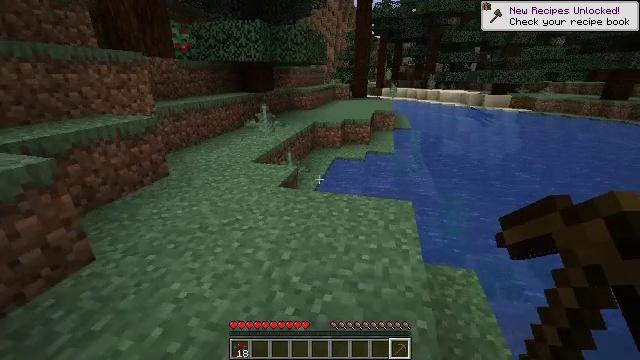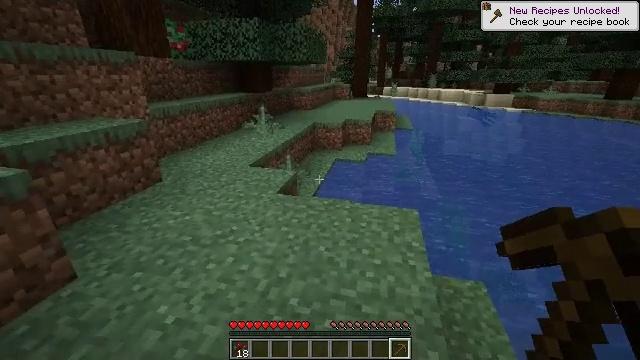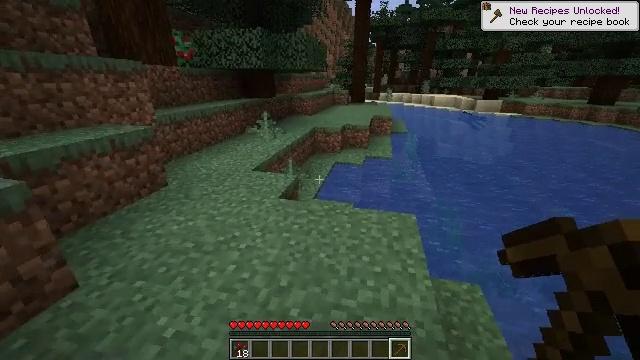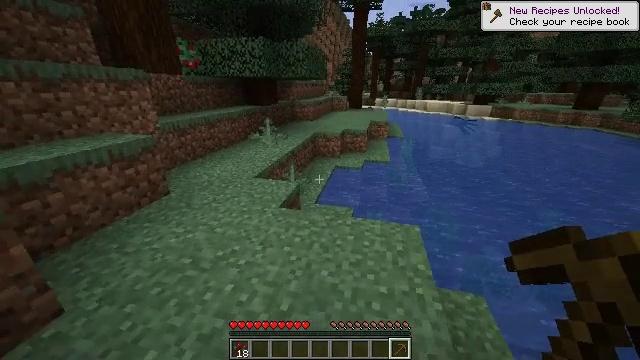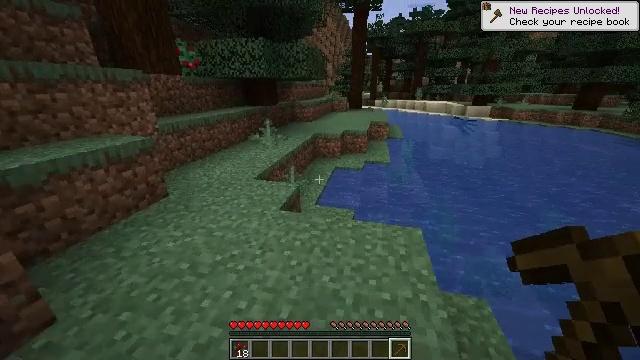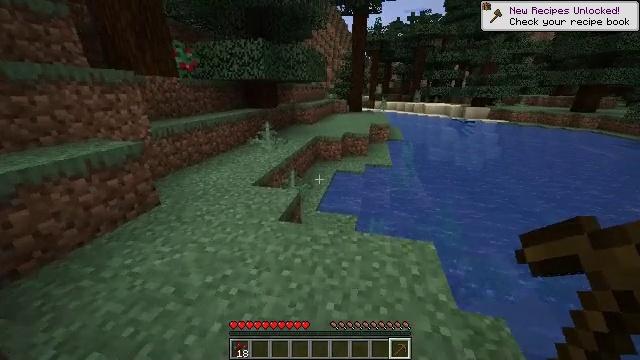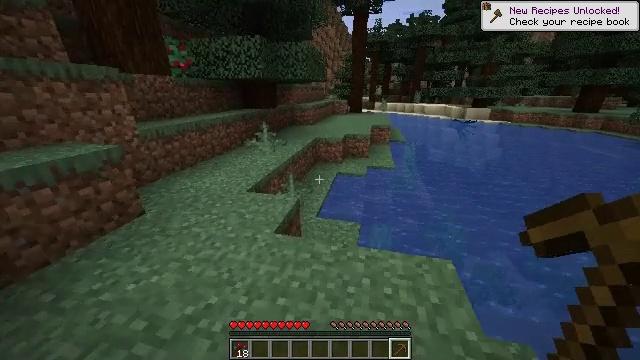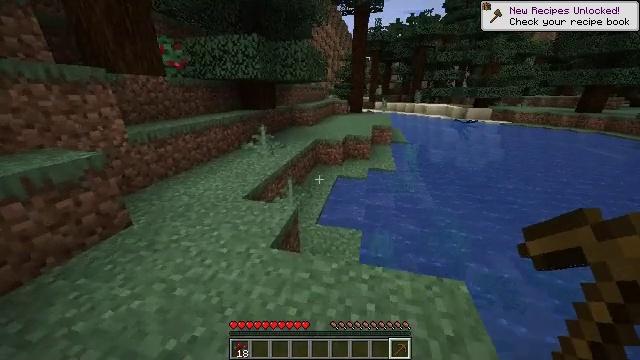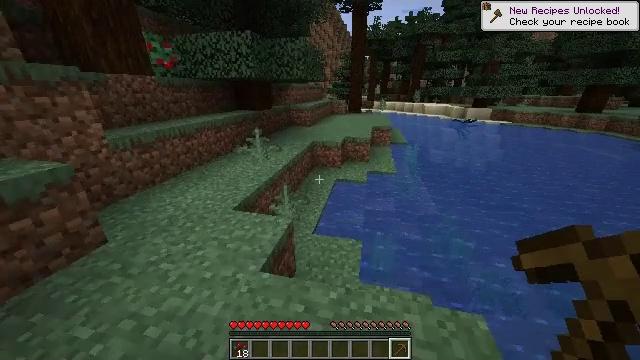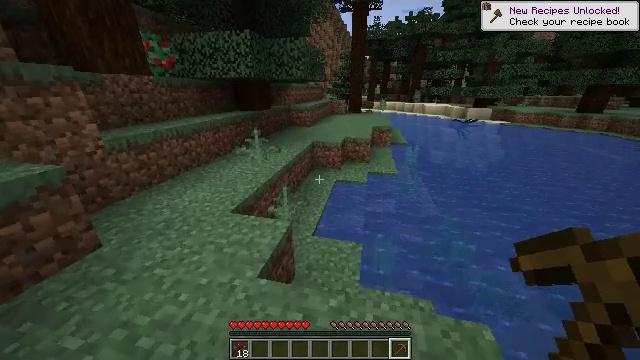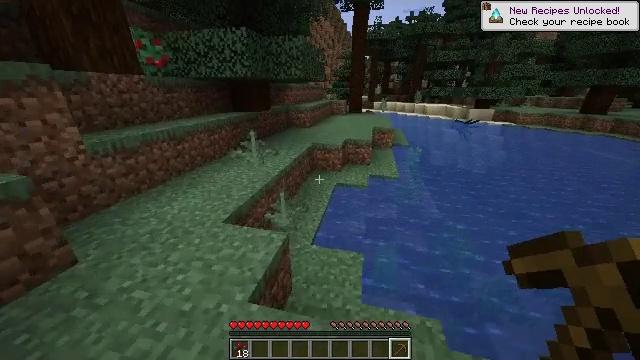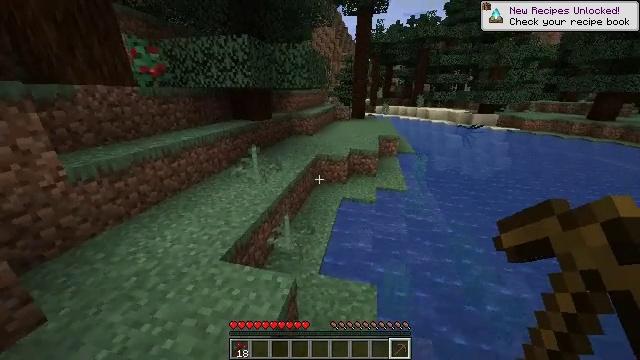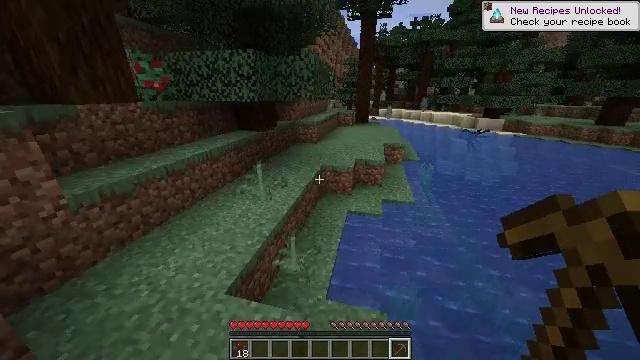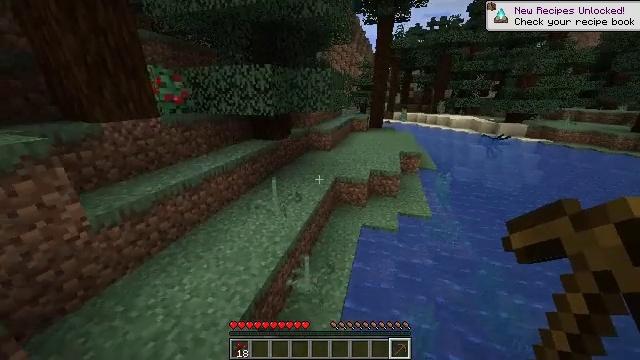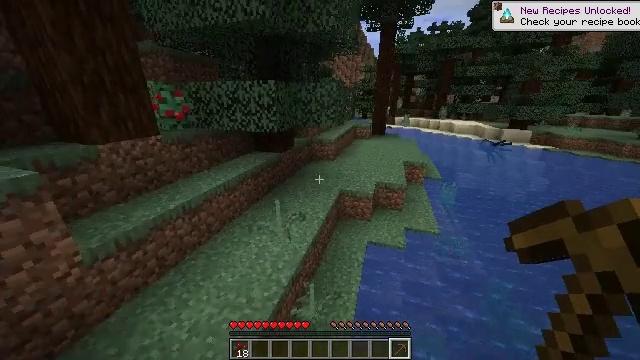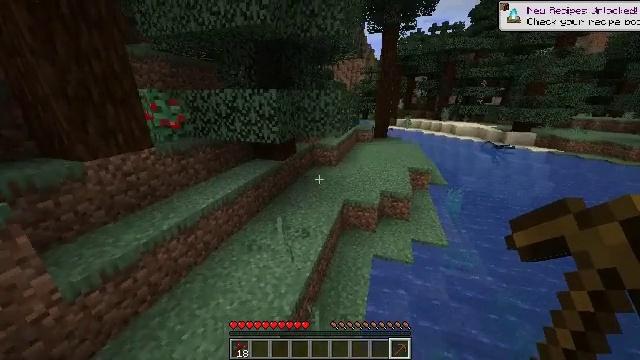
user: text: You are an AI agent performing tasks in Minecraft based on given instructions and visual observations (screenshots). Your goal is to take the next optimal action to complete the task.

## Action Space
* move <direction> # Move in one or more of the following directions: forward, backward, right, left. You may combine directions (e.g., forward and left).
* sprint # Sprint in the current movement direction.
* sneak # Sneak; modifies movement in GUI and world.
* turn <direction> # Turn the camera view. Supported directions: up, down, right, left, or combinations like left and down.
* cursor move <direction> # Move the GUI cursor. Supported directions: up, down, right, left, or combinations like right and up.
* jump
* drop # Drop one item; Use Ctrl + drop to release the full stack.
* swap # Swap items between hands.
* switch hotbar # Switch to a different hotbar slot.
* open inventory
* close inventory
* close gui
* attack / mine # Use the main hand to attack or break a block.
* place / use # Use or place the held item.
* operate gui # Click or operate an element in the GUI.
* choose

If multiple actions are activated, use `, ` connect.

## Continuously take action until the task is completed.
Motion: motion action
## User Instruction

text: Gather materials from the sweet berry bush.
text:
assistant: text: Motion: move forward
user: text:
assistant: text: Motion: move forward
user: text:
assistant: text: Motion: move forward
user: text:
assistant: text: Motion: move forward
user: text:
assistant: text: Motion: move forward
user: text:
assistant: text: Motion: move forward
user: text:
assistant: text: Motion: move forward
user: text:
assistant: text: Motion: move forward
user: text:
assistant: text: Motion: move forward
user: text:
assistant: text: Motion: move forward and move left
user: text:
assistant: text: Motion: move forward and move left, jump
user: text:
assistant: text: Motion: move forward and move left, jump
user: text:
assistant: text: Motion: move forward, turn left, jump
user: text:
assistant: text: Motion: move forward, jump
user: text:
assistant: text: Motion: move forward
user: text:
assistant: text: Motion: move forward
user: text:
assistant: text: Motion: move forward, turn right
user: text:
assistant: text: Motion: move forward, turn left and up
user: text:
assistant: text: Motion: turn left and up
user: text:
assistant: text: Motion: turn left and up
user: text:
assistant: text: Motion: turn left and up
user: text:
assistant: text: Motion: move forward
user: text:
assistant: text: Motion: move forward, jump
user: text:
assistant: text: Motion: move forward, jump
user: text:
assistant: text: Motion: move forward, turn down, jump
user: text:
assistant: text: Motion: move forward, turn left and down, jump
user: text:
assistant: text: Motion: move forward, turn left and down
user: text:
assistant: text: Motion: move forward, turn left and down
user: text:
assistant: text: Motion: turn left
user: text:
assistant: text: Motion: turn left and up